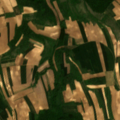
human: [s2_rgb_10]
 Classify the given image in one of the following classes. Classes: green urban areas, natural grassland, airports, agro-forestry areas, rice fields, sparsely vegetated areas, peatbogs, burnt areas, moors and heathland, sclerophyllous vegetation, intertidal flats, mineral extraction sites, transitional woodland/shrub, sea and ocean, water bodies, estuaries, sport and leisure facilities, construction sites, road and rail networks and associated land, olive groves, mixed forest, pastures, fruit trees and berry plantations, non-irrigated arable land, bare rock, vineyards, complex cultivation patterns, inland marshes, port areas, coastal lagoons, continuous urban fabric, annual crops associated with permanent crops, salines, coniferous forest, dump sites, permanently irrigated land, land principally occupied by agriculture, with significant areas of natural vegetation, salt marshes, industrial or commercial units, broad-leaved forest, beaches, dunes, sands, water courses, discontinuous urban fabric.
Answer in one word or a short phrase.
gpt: non-irrigated arable land, complex cultivation patterns, land principally occupied by agriculture, with significant areas of natural vegetation, broad-leaved forest